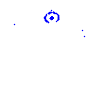
Particle: proton